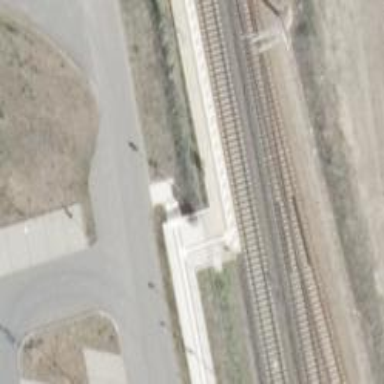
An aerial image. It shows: Platform edge at railway station.